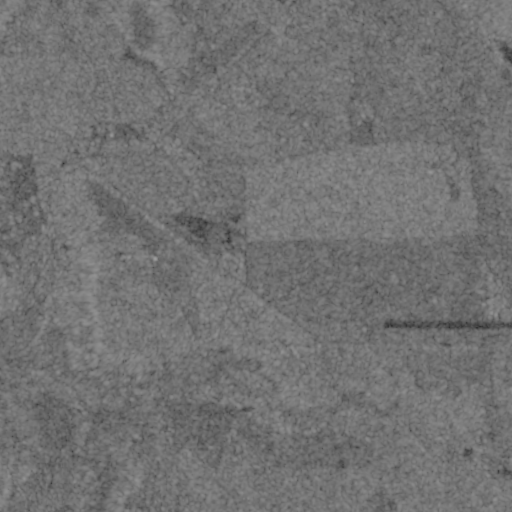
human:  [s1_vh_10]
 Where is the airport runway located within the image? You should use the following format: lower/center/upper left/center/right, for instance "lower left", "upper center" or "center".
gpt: The airport runway is located in the center right of the image.
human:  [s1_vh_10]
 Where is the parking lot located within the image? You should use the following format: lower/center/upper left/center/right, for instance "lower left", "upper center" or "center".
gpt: The parking lot is located in the upper left of the image.
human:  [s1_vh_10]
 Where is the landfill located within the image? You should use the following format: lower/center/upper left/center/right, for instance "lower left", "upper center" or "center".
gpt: There is no landfill in the image.

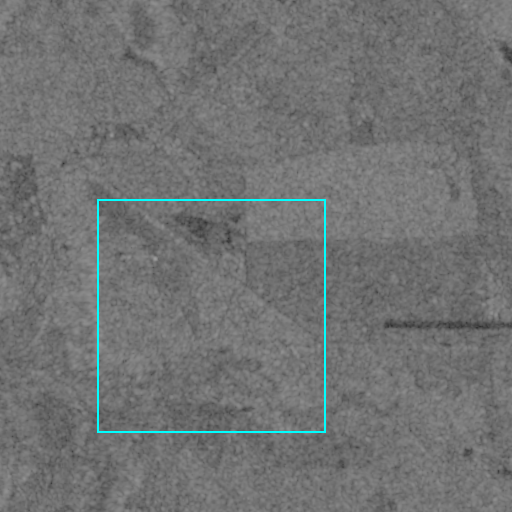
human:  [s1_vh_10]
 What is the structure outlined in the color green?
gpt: There is no green outline.
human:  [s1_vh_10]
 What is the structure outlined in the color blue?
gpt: There is no structure outlined in blue.